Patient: sex M, age 57
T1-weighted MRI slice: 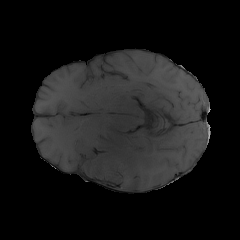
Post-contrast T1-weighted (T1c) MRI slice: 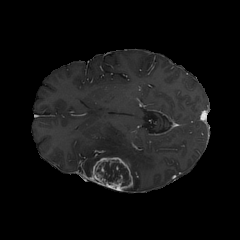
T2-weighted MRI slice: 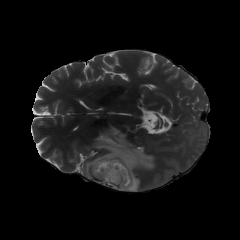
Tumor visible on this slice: yes
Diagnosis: Glioblastoma, IDH-wildtype
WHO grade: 4